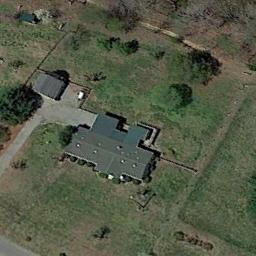
Label: residential